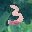
Label: 3